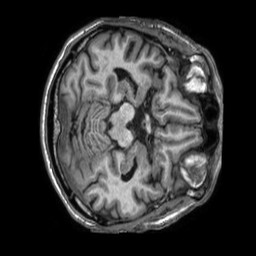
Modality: T1w
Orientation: axial
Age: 85
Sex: male
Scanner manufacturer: philips
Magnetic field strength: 1.5 T
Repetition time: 0.00708 s
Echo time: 0.003199 s